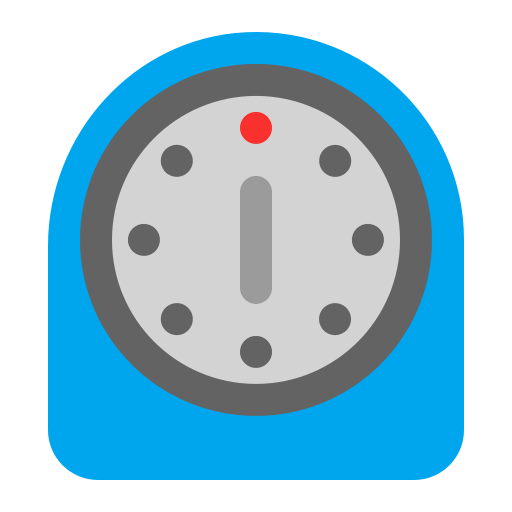
timer clock flat